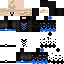
A male human skin with dark skin, wearing blonde bald dressed in a blue hoodie and black pants, featuring a closed mouth.